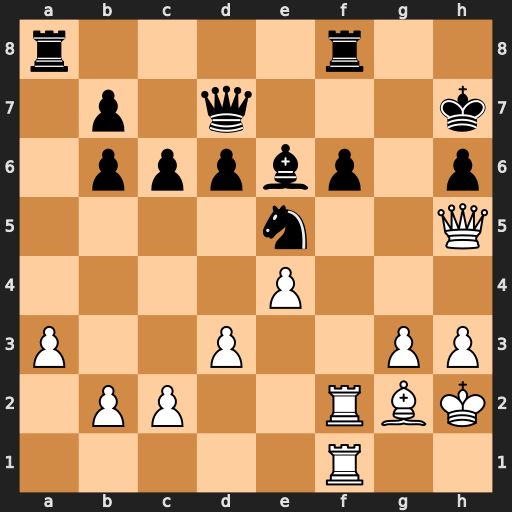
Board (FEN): r4r2/1p1q3k/1pppbp1p/4n2Q/4P3/P2P2PP/1PP2RBK/5R2
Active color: w
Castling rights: -
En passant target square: -
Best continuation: Rxf6 Qg7 Rxe6 Rxf1 Bxf1